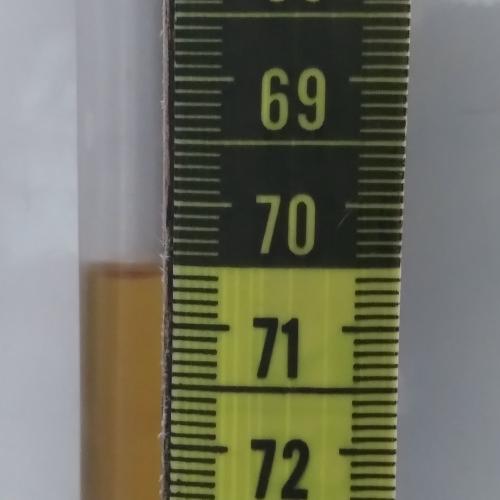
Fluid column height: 70.6 cm